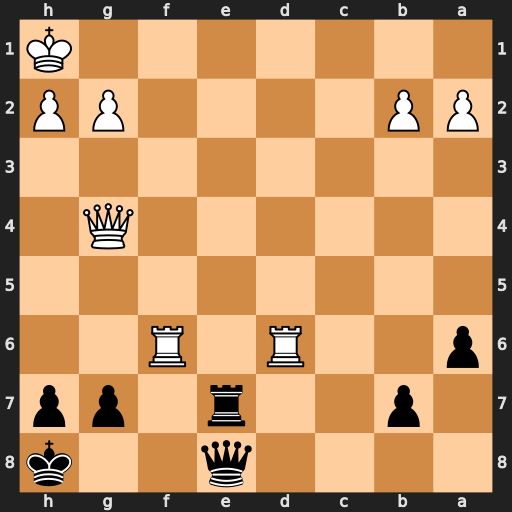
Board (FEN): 4q2k/1p2r1pp/p2R1R2/8/6Q1/8/PP4PP/7K
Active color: b
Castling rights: -
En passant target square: -
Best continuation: Re1+ Rf1 Rxf1#